Field crop: maize
Growth stage: 2
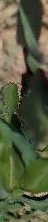
Species: maize